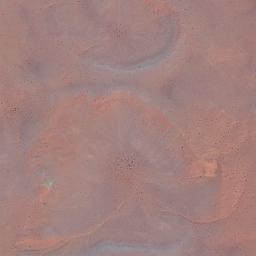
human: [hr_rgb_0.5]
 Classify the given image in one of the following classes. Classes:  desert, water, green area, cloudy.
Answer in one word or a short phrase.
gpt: desert